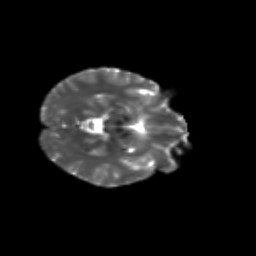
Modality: T2w
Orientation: axial
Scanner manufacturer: siemens
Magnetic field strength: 3 T
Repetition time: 9.2 s
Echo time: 0.084 s